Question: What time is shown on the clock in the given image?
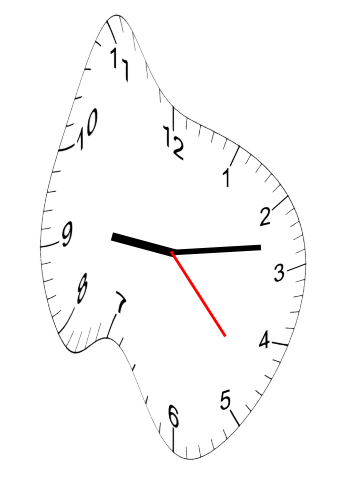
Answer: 09:13:23